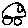
Label: car